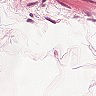
Metastatic tissue present: no